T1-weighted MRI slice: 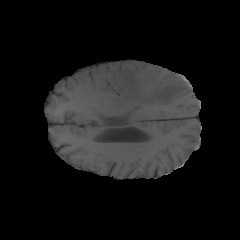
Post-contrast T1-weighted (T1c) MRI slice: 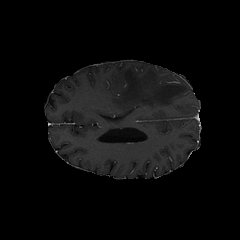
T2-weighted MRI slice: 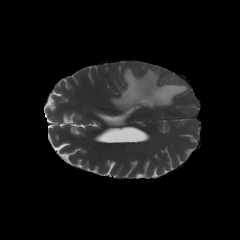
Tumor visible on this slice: yes